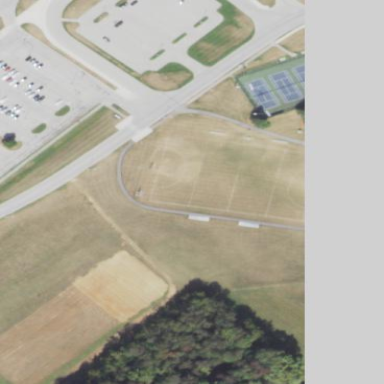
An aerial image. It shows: Field hockey pitch where players can enjoy the sport.